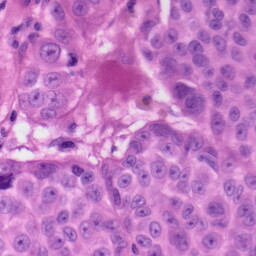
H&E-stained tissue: Skin